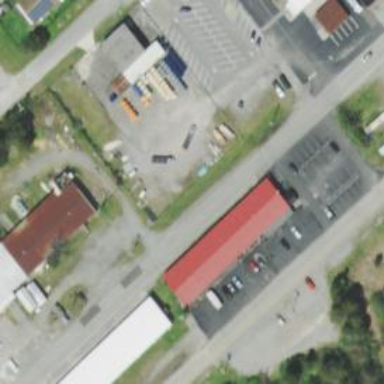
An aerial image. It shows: Commercial building.